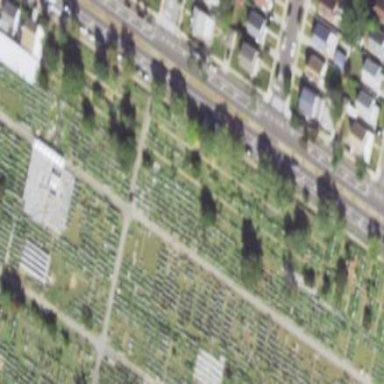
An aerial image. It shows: Sector in the cemetery.